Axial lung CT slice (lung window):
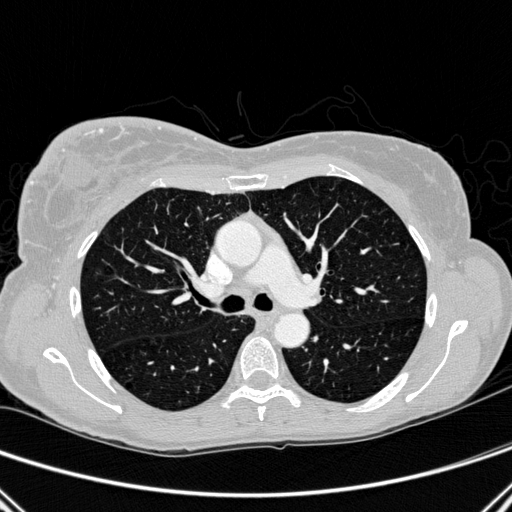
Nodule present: no